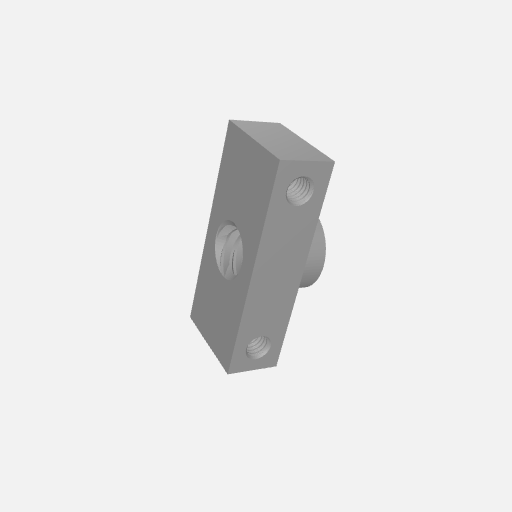
Part: LeadScrewVGuideNut